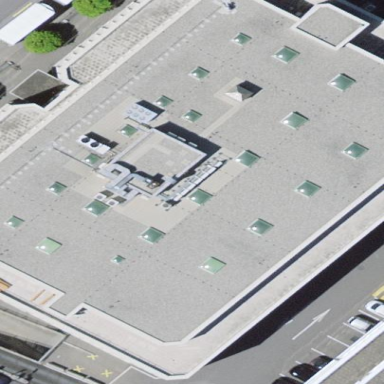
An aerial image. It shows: Industrial building with flat roof.